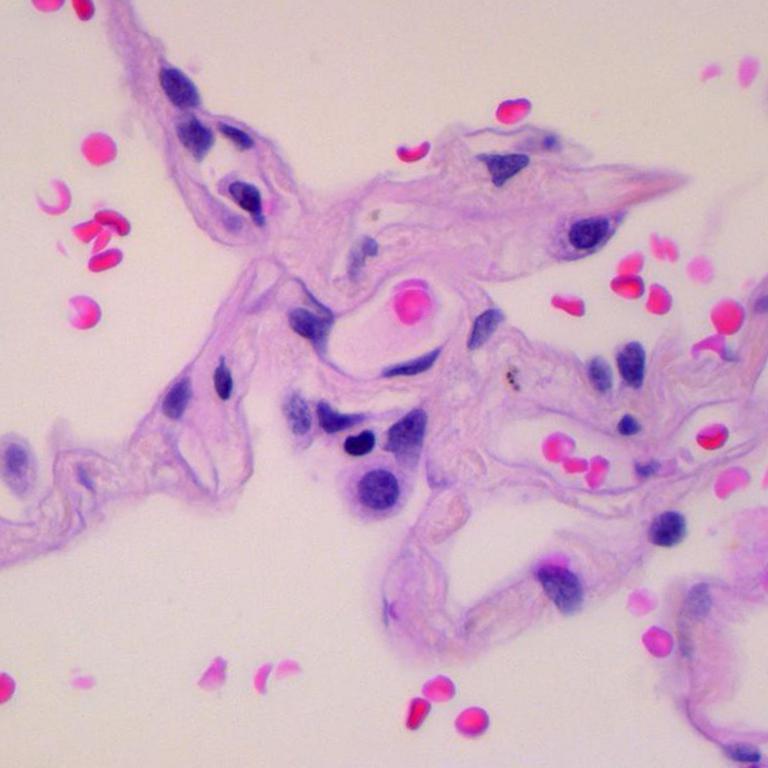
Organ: lung
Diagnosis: benign